Interaction volume radius: 5 \u00c5
Interaction volume height: 10 \u00c5
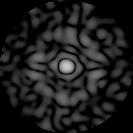
Disorder parameter: 0.8589